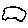
Label: cloud